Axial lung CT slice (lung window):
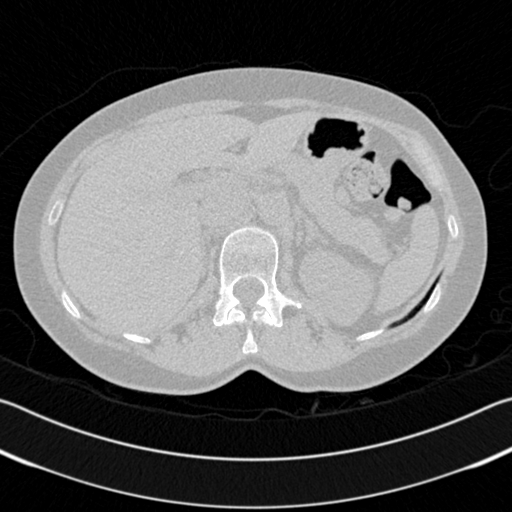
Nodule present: no